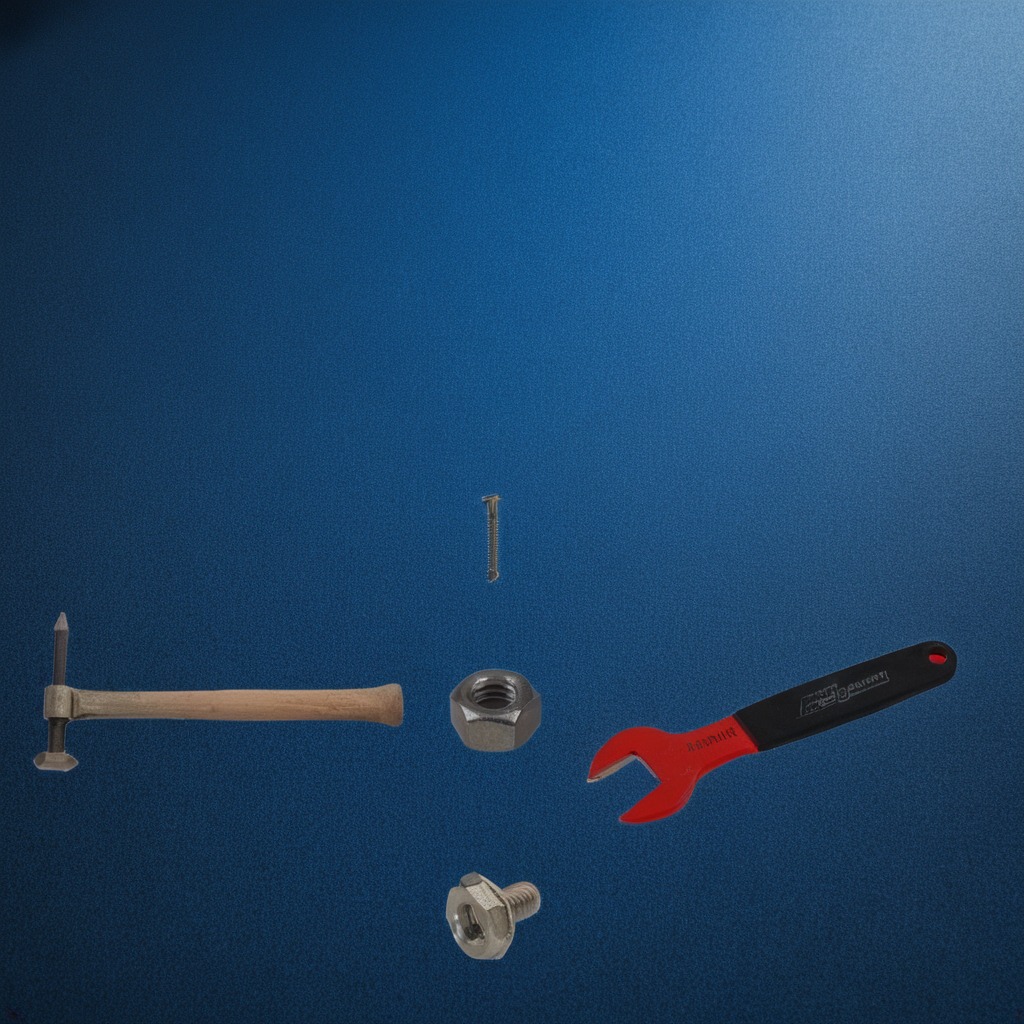
A metal machine screw, an iron nail, a hammer, a metal nut, and a wrench are lying on the granite tabletop.